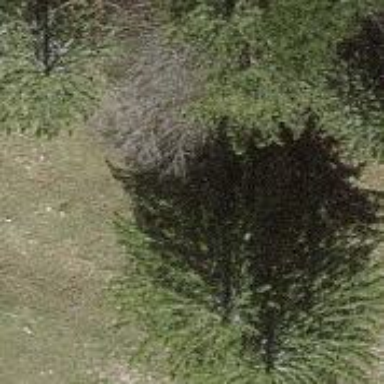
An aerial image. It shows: Single tag "natural: tree."